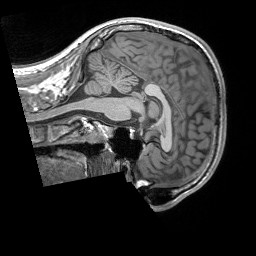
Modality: T1w
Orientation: sagittal
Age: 19
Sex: male
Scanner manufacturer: siemens
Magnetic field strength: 3 T
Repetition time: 1.9 s
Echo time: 0.00252 s